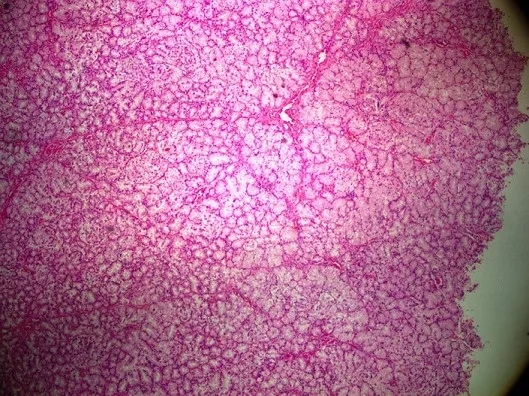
The low-power view of the tumor shows islands and sheets of crowded Brunner-gland-like acinar tumor cells, packed into larger nodules divided by seldom collagenous trabecules and thin-walled blood vessels. Magnification x 12,5; Hematoxylin & Eosin stain.
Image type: pathology (h&e)